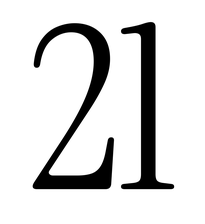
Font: InstrumentSerif-Regular